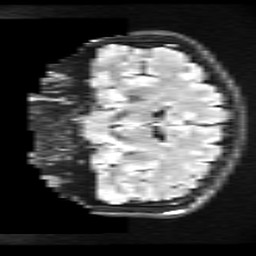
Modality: FLAIR
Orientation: coronal
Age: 24
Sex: male
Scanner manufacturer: ge
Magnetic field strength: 3 T
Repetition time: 11 s
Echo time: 0.1497 s